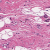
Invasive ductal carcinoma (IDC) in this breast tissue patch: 0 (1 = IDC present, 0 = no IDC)